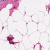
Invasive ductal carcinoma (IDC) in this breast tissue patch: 0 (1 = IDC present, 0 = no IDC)